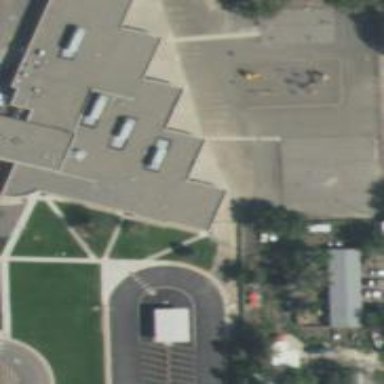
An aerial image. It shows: School building.